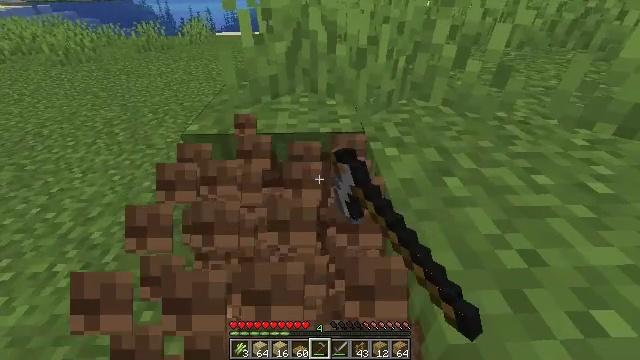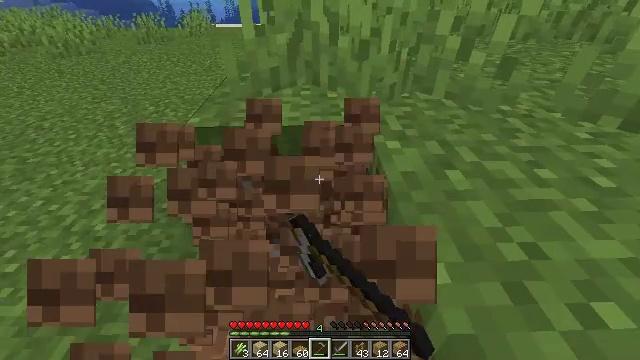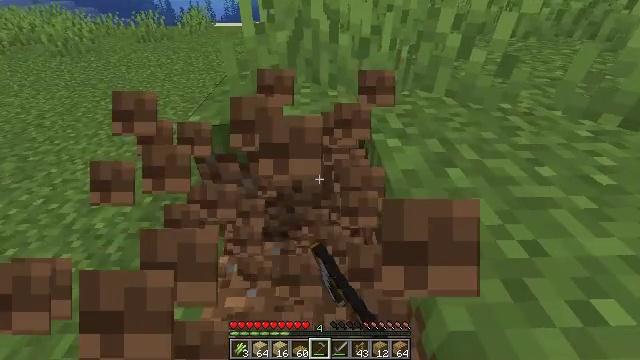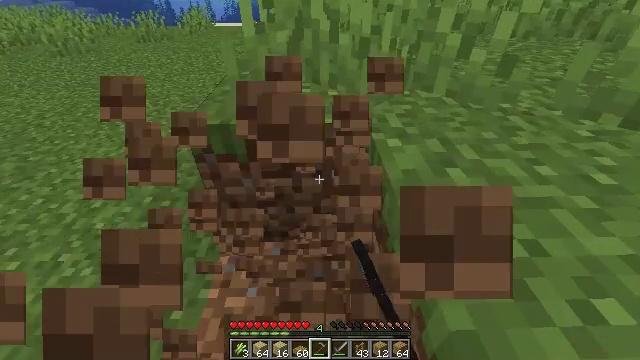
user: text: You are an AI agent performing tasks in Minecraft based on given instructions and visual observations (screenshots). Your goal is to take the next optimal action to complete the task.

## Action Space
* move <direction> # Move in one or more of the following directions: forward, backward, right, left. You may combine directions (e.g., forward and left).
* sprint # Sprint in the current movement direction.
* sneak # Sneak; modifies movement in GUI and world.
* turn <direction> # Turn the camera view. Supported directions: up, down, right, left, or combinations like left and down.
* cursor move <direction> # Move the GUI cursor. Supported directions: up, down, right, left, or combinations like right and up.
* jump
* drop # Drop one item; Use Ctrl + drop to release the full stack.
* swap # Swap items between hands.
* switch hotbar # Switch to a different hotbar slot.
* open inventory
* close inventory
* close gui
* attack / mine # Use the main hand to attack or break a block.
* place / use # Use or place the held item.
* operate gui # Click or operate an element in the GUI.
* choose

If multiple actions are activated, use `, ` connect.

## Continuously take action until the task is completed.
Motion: motion action
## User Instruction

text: Dig up the grass block for dirt.
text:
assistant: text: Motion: turn down, attack / mine
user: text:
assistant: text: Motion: attack / mine
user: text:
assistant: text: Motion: attack / mine
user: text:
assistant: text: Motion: attack / mine